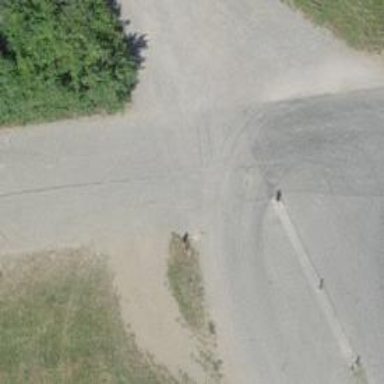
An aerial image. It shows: Service road with grade2 tracktype.